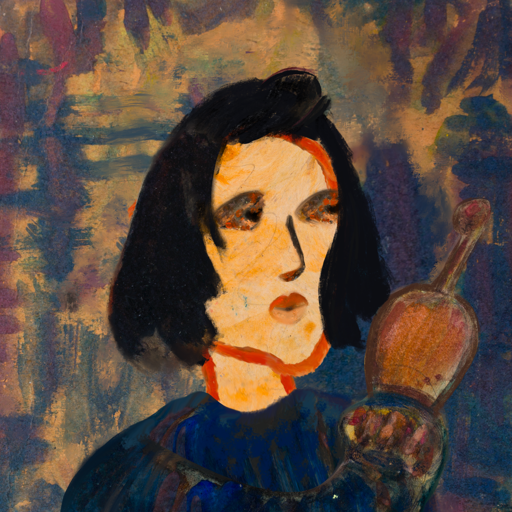
Background: InTheSun, Head And Neck Side: Experience, Face Side: Gypsy_Queen, Bust: Pipe, Hair Side: Mosgoul, Head Accessory: Blank, Second Necklace: Blank, Necklace: Blank, Baby: Blank